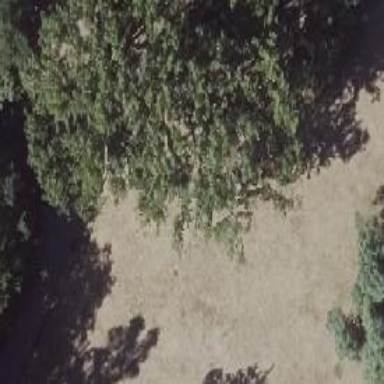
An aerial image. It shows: Deciduous broadleaved tree in park.